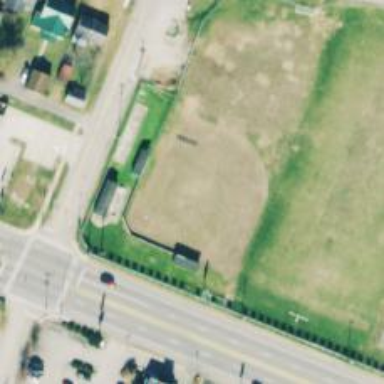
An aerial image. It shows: Baseball pitch for leisure land.